Question: I am trying to figure out what is wrong with my cpp code, and i need your help!
:

(in the test file):
'list = list.apply(getLen);'
:
'''
string getLen(string str)
{
return std::to_string(str.length());
}
'''
:
'''
template<class T>
template<class Operation>
SortedList<T> SortedList<T>::apply(Operation operation) const{//TODO: 6 blocks are indirectly lost.
Node<T>* current_node_to_check = head;
SortedList<T> new_sorted_list;
for (int i = 0; i < list_length; ++i) {
T result = operation(current_node_to_check->info);
new_sorted_list.insert(result);
current_node_to_check = current_node_to_check->next;
}
return new_sorted_list;
}
'''
:
'''
template<class T>
struct Node{
T info;
Node<T>* next;
explicit Node(const T& new_info) : info(new_info), next(nullptr){}
};
'''
'''
#include <iostream>
#include "SortedList.h"
#include "examDetails.h"
using std::cout;
using std::endl;
using std::string;
using namespace mtm;
#define TEST(num) cout << endl << "TEST " << (num) << endl;
string getLen(string str)
{
return std::to_string(str.length());
}
bool isTrollLink(const ExamDetails& exam) {
return (exam.getLink().find("tinyurl") != string::npos);
}
template<class T>
void printList(SortedList<T> list) {
for (auto it = list.begin(); !(it == list.end()); ++it) {
cout << *it << endl;
}
cout << endl;
}
int main()
{
.
.
.
TEST("1.5")
SortedList<string> lst1 = SortedList<string>();
lst1.insert("Charlie");
lst1.insert("Bob");
lst1.insert("Alice");
lst1.insert("Donald");
printList(lst1);
TEST("1.6")
SortedList<ExamDetails> lst2;
lst2.insert(exam1);
lst2.insert(exam2);
printList(lst2);
TEST("1.7")
SortedList<string> lst3 = lst1;
printList(lst3);
TEST("1.8")//TODO: 6 blocks are indirectly lost.
lst3 = lst3.apply(getLen);
printList(lst3);
TEST("1.9")
lst3.remove(lst3.begin());
printList(lst3);
TEST("1.10")
SortedList<ExamDetails> lst4 = lst2.filter(isTrollLink);
printList(lst2);
cout << "----------" << endl;
printList(lst4);
return 0;
}
'''
the generic class file:
'''
#ifndef NEW_SORTED_LIST_SORTEDLIST_H
#define NEW_SORTED_LIST_SORTEDLIST_H
#include <stdexcept>
using std::cout;
using std::endl;
namespace mtm {
template<class T>
struct Node{
T info;
Node<T>* next;
explicit Node(const T& new_info) : info(new_info), next(nullptr){}
};
template<class T>
class SortedList {
private:
Node<T>* head;
int list_length;
static const int empty = 0;
void deleteNodes();
public:
class const_iterator;
SortedList();
~SortedList();
SortedList(const SortedList &to_copy);
SortedList& operator=(const SortedList &to_assign);
void insert(const T &to_insert);
void remove(const const_iterator& iterator);
int length() const;
template<class Condition>
SortedList filter(Condition condition) const;
template<class Operation>
SortedList apply(Operation operation) const;
const_iterator begin() const;
const_iterator end() const;
};
template<class T>
class SortedList<T>::const_iterator{
const SortedList<T>* sortedListPointer;
int index;
const_iterator(const SortedList<T>* sortedListPointer, int index) : sortedListPointer(sortedListPointer),
index(index){}
friend class SortedList<T>;
static const int first = 1;
public:
const_iterator(const const_iterator&) = default;
const_iterator& operator=(const const_iterator&) = default;
const T& operator*(){
if (index > sortedListPointer->length()+1 || index<0){
throw std::out_of_range("error: iterator out of range");//TODO
}
Node<T>* current = sortedListPointer->head;
for (int i = 1; i < index; ++i) {
current = current->next;
}
return current->info;
}
const_iterator& operator++() {
++index;
if (index > sortedListPointer->length()+1){
throw std::out_of_range("error: iterator out of range");//TODO
}
return *this;
}
const_iterator operator++(int){
SortedList<T>::const_iterator result = *this;
++*this;
return result;
}
bool operator==(const const_iterator& it) const{
return (index == it.index);
}
};
template<class T>
typename SortedList<T>::const_iterator SortedList<T>::begin() const{
return const_iterator(this, const_iterator::first);
}
template<class T>
typename SortedList<T>::const_iterator SortedList<T>::end() const{
return const_iterator(this, this->length()+1);
}
template<class T>
SortedList<T>::SortedList() : head(nullptr), list_length(empty){}
template<class T>
SortedList<T>::~SortedList() {
deleteNodes();
}
template<class T>
SortedList<T>::SortedList(const SortedList& to_copy){
Node<T>* current_to_copy = to_copy.head;
Node<T>* current = nullptr;
Node<T>* new_head;
if (to_copy.list_length == 0){
return;
}else{
Node<T>* new_node = new Node<T>(current_to_copy->info);
//exception
//new_node->info = current_to_copy->info;
//new_node->next = nullptr;
current = new_node;
current_to_copy = current_to_copy->next;
new_head = current;
}
while (current_to_copy){
Node<T>* new_node = new Node<T>(current_to_copy->info);
//exception
//new_node->info = current_to_copy->info;
//new_node->next = nullptr;
current->next = new_node;
current = current->next;
current_to_copy = current_to_copy->next;
}
list_length = to_copy.list_length;
head = new_head;
}
template<class T>
void SortedList<T>::deleteNodes(){
if (list_length == empty){
head = nullptr;
return;
}
Node<T>* current = head->next;
for (int i = 1; i < list_length; ++i) {
Node<T>* previous = head;
Node<T>* temp = current->next;
delete current;
current = temp;
previous->next = current;
}
delete head;
head = nullptr;
list_length = empty;
}
template<class T>
SortedList<T>& SortedList<T>::operator=(const SortedList &to_assign){
if (this == &to_assign){
return *this;
}
head = nullptr;
Node<T>* current_to_assign = to_assign.head;
Node<T>* current;
Node<T>* new_head;
if (current_to_assign){
Node<T>* first_node = new Node<T>(current_to_assign->info);
current = first_node;
current_to_assign = current_to_assign->next;
new_head = first_node;
}else{
deleteNodes();
head = nullptr;
return *this;
}
while (current_to_assign){
Node<T>* new_node = new Node<T>(current_to_assign->info);
current->next = new_node;
current = current->next;
current_to_assign = current_to_assign->next;
}
head = new_head;
list_length = to_assign.list_length;
return *this;
}
template<class T>
void SortedList<T>::insert(const T &to_insert){
Node<T>* new_node = new Node<T>(to_insert);
Node<T>* current = head;
if (!current){
head = new_node;
list_length++;
return;
}
Node<T>* previous = head;
if (current->info < to_insert){
current = current->next;
}else{
new_node->next = current;
head = new_node;
list_length++;
return;
}
while (current){
if (current->info < to_insert){
current = current->next;
previous = previous->next;
}else{
new_node->next = current;
previous->next = new_node;
list_length++;
return;
}
}
previous->next = new_node;
list_length++;
}
template<class T>
void SortedList<T>::remove(const SortedList<T>::const_iterator& iterator){
if (list_length == 1){
list_length--;
delete head;
}
int index = iterator.index;
if (index == 1){
Node<T>* temp = head->next;
delete head;
head = temp;
list_length--;
return;
}
Node<T>* current = head;
Node<T>* previous = nullptr;
for (int i = 1; i < index-1; ++i) {
if ((i+1) == index-1){
previous = current;
}
current = current->next;
}
previous->next = current->next;
delete current;//TODO destructor(?)
list_length--;
}
template<class T>
int SortedList<T>::length() const{
return list_length;
}
template<class T>
template<class Condition>
SortedList<T> SortedList<T>::filter(Condition condition) const{
Node<T>* current_node_to_check = head;
SortedList<T> new_sorted_list;
for (int i = 0; i < list_length; ++i) {
if (condition(current_node_to_check->info)){
new_sorted_list.insert(current_node_to_check->info);
}
current_node_to_check = current_node_to_check->next;
}
return new_sorted_list;
}
template<class T>
template<class Operation>
SortedList<T> SortedList<T>::apply(Operation operation) const{//TODO: 6 blocks are indirectly lost.
Node<T>* current_node_to_check = head;
SortedList<T> new_sorted_list;
for (int i = 0; i < list_length; ++i) {
T result = operation(current_node_to_check->info);
new_sorted_list.insert(result);
current_node_to_check = current_node_to_check->next;
}
return new_sorted_list;
}
}
#endif //NEW_SORTED_LIST_SORTEDLIST_H
'''
without the test 1.8, the code works great with no errors at all!
What should I do to fix it?
thanks
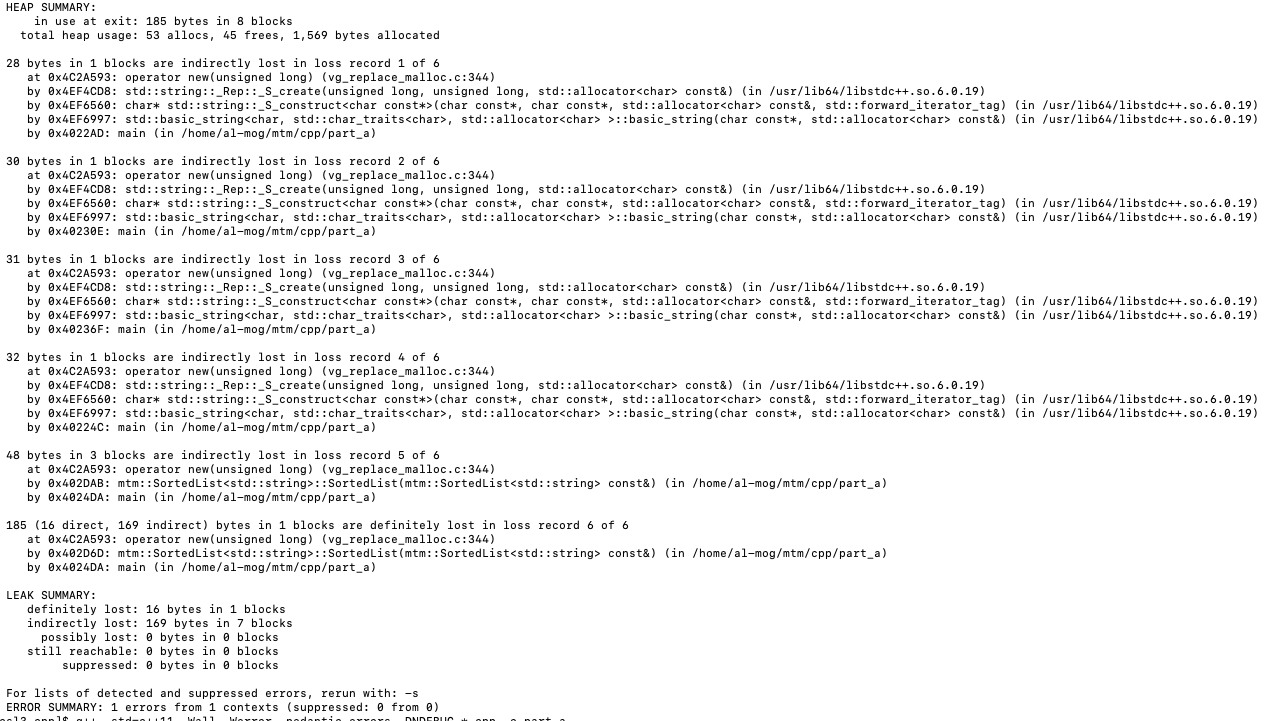
Answer: You allocated a 'SortedList<string>' object in 'main()' which allocated memory and never freed it.
The other blocks belong to the 'std::string' objects inside the list. They are only lost because the list holding them lost track of them.
When doing your analysis, don't worry about the 6 indirectly lost blocks, focus on the one directly lost one.
Almost certainly this is a violation of the "Rule of Five". Your 'SortedList' does an allocation in its constructor and doesn't properly manage that allocation in its move-assignment operator.
---
Looking at your code in the copy assignment operator, this line is causing the leak
'''
head = nullptr;
'''
It shouldn't be needed, you later call 'deleteNodes()' which will do that anyway, and by erasing 'head' beforehand you prevent 'deleteNodes()' from doing its work.